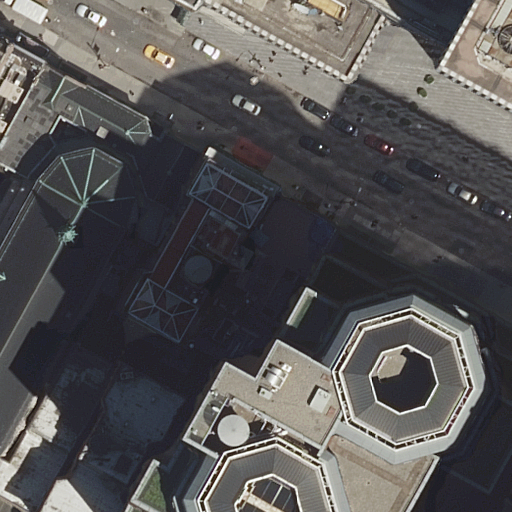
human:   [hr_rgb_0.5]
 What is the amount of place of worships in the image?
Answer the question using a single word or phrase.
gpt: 1

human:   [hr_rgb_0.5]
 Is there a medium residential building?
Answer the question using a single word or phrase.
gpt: yes

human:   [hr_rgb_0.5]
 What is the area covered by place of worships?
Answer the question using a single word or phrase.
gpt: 1m2

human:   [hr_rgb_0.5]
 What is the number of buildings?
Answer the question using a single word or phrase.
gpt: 9

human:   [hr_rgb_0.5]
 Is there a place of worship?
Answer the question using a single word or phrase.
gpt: yes

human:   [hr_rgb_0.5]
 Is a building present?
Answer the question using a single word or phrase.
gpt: yes

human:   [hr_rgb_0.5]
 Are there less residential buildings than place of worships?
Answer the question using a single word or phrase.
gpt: no

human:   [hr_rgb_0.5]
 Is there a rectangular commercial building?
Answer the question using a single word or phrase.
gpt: yes

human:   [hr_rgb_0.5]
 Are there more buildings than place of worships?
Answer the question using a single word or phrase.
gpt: yes

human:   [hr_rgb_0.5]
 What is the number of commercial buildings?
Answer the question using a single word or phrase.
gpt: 1

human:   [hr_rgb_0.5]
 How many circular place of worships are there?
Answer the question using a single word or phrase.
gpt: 0

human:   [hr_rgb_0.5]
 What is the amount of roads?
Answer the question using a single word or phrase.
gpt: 1

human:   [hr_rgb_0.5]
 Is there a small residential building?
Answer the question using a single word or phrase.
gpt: yes

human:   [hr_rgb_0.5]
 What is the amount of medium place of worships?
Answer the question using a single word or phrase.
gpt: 0

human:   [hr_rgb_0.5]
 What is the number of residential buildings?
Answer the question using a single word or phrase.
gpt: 5

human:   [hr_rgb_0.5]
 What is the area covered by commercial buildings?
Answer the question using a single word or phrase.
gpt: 2145m2

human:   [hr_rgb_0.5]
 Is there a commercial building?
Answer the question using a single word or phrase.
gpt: yes

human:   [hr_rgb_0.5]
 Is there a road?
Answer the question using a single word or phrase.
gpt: yes

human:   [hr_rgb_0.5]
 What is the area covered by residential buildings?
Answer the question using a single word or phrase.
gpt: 2267m2

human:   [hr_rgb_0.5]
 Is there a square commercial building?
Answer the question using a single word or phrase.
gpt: no

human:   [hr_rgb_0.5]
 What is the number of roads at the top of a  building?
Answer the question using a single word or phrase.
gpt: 1

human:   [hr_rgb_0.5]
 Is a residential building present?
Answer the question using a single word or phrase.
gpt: yes

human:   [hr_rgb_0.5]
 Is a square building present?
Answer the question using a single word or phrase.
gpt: no

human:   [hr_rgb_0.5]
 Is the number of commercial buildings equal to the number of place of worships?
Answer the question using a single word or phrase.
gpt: yes

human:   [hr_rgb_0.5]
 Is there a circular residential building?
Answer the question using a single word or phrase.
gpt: no

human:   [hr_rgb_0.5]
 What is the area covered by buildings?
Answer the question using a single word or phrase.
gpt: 4984m2

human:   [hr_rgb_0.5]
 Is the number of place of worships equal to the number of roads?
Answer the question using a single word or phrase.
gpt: yes

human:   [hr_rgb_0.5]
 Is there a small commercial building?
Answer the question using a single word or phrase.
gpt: no

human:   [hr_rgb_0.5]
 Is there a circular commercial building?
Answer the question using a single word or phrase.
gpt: no

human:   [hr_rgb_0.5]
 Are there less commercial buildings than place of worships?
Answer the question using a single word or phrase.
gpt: no

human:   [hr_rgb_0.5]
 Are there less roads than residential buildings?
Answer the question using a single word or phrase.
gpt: yes

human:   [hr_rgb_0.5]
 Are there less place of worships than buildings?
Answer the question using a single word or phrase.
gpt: yes

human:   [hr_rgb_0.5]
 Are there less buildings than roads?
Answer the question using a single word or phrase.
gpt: no

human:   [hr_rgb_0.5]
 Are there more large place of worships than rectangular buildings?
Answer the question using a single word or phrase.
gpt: no

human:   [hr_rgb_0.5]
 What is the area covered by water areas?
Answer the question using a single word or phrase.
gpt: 0m2

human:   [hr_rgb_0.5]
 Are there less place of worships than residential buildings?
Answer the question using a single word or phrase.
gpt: yes

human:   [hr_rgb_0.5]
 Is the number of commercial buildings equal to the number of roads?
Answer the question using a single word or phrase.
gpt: yes

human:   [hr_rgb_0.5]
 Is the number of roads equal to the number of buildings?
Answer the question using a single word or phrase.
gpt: no

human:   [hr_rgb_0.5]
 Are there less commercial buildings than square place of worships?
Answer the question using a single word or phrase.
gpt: no

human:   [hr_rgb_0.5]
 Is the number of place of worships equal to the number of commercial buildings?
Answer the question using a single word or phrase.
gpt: yes

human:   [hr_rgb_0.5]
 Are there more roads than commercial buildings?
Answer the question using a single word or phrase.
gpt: no

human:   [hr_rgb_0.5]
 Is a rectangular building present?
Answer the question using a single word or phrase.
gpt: yes

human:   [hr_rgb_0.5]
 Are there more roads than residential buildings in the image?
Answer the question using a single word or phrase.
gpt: no

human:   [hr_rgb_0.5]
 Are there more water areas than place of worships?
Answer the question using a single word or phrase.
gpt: no

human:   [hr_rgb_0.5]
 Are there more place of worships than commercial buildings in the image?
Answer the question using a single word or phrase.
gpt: no

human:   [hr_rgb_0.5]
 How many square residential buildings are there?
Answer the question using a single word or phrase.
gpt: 0

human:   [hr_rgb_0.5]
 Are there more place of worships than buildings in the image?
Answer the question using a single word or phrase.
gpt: no

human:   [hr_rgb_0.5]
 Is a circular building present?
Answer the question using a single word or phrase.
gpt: no

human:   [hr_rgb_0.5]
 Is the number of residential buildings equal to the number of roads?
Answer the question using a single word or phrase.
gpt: no

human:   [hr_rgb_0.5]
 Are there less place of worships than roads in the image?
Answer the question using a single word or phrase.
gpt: no

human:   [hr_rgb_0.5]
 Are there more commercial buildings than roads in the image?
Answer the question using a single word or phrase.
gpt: no

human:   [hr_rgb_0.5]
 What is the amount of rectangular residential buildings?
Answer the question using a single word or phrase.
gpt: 3

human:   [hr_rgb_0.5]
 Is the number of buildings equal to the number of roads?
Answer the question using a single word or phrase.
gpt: no

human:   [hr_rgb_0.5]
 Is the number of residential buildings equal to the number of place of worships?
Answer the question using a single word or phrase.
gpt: no

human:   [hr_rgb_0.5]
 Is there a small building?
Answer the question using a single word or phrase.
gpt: yes

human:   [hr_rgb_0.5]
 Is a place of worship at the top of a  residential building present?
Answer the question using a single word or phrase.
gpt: yes

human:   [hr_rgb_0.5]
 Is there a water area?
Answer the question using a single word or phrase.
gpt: no

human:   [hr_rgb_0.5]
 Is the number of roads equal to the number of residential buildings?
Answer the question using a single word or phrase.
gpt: no

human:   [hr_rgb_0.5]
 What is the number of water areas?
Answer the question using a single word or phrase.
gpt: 0

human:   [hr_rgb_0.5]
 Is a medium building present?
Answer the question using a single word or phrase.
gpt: yes

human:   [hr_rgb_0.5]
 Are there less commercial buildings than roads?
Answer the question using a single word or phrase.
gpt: no

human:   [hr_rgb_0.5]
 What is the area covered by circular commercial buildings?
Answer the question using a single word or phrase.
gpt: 0m2

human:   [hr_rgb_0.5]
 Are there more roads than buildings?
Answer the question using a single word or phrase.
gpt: no

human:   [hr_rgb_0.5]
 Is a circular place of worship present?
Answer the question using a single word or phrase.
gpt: no